Question: The picture shows the balloon popping problem. You need to pop all the balloons in a certain order. The reward for popping a red balloon is the product of itself and the value on the balloons to the left and right. The reward for popping a gold balloon is doubled, and the reward for popping a black balloon becomes negative. If there is no balloon on the left or right, multiply the value by 1. You only need to find the maximum reward and keep only the final value
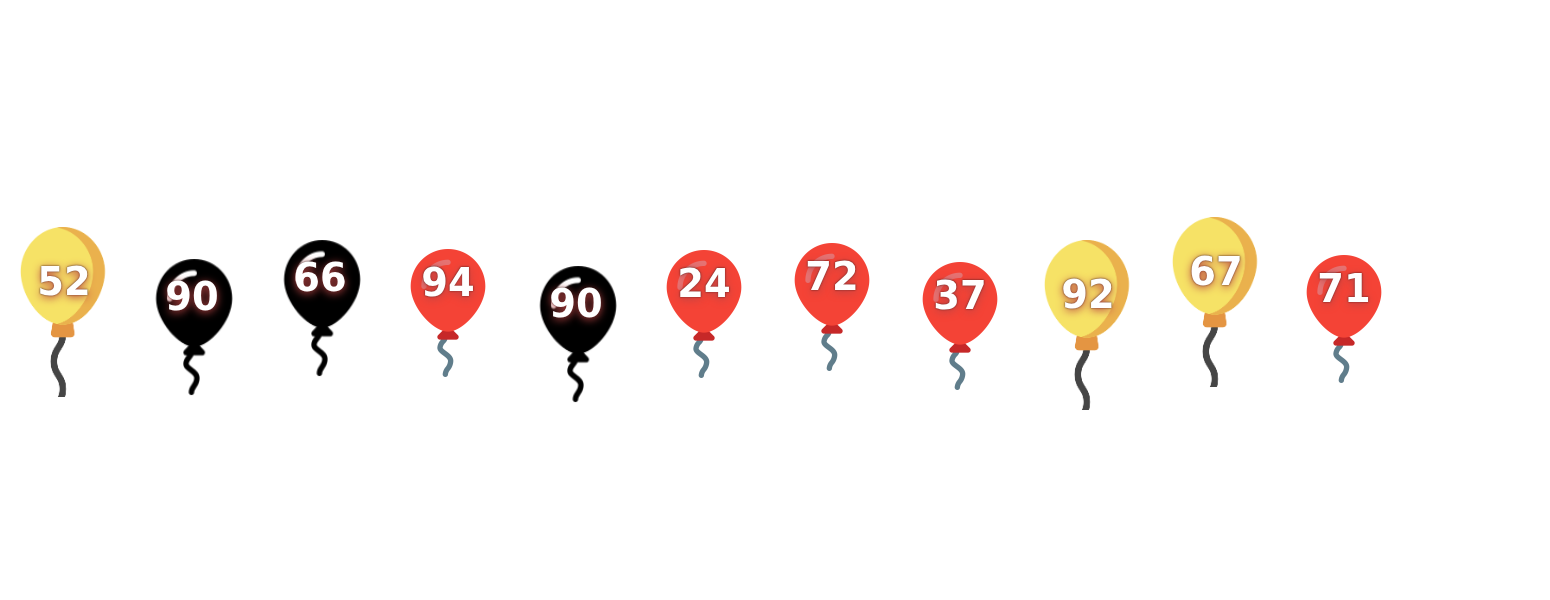
Answer: 3609980